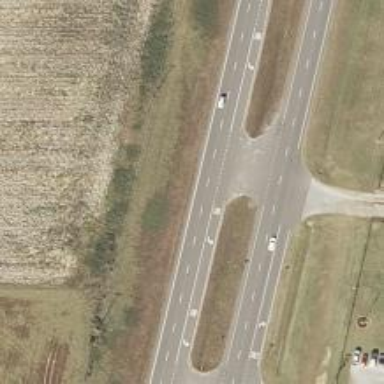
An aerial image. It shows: Expressway with dual carriageways made of asphalt at trunk level.